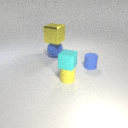
small blue rubber cylinder in front of large blue rubber sphere